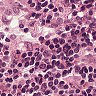
Metastatic tissue present: no